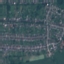
Land use / land cover class: Residential